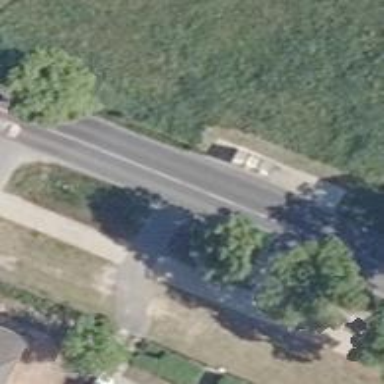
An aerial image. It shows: Secondary road with asphalt surface.